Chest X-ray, PA view. Patient: 29 years old, sex F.
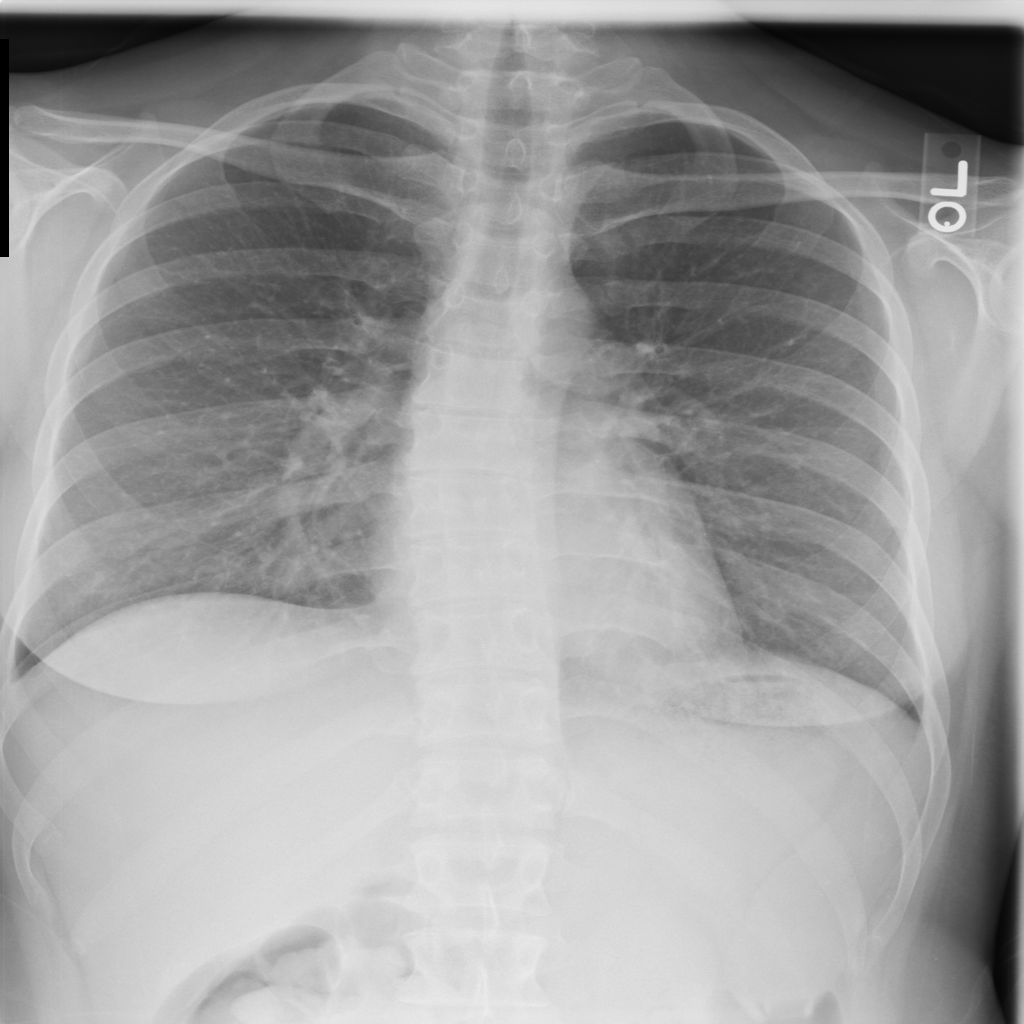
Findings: No Finding